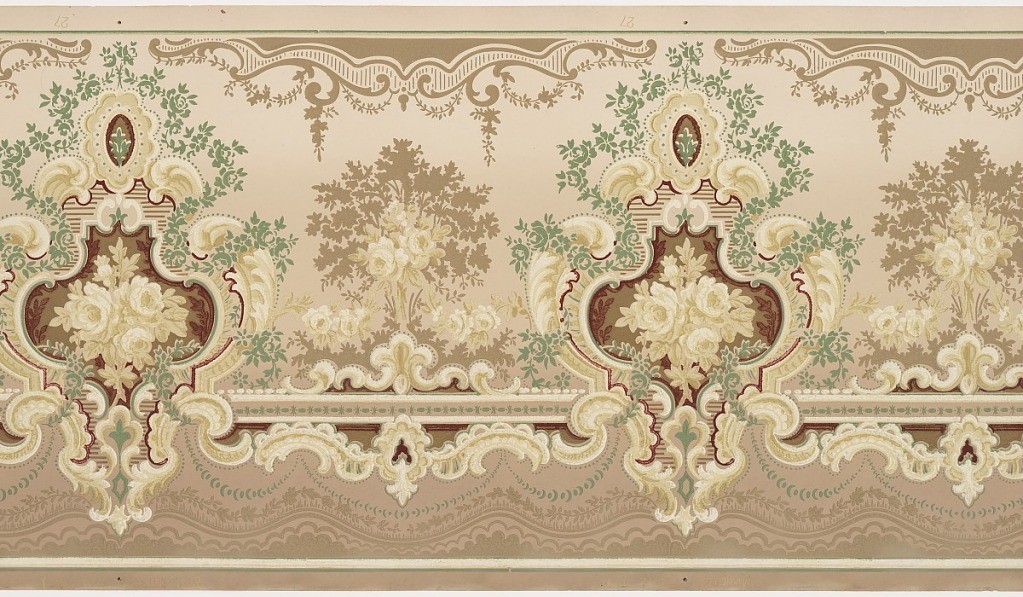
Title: Frieze
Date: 1905–1915
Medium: Machine-printed paper
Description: Rose bouquets set within medallions, alternating with more rose bouquets. A wavy band runs along the bottom edge. Pendents and scrolls suspended from top edge. Printed in burgundy, yellow, white, green and brown on background that shades from tan to brown